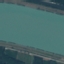
Land use / land cover class: River